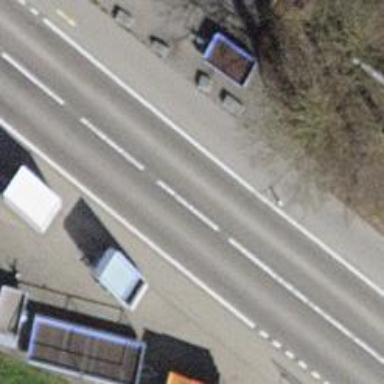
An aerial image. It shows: Bus stop with platform for public transport.